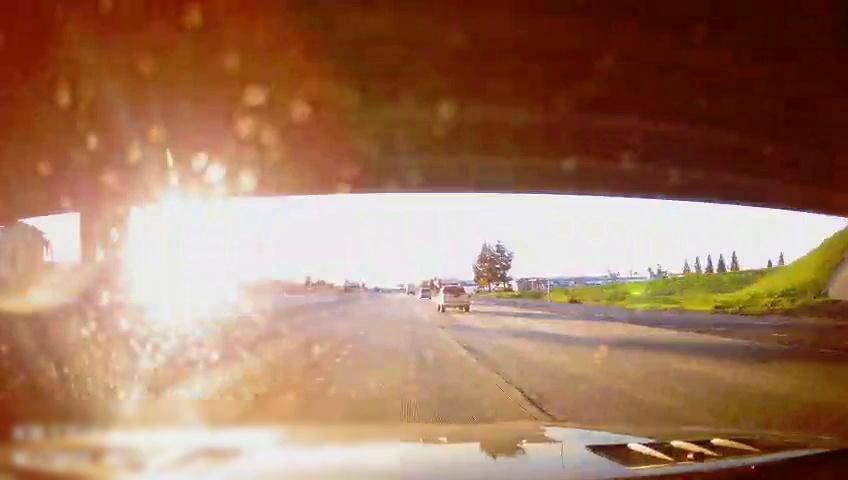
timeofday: Day
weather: Sunny
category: Drivable Space
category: Vehicles | Truck
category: Vehicles | Car
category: Vehicles | Truck
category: Lanes | Current Lane
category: Lanes | Alternate Lane
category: Lanes | Alternate Lane